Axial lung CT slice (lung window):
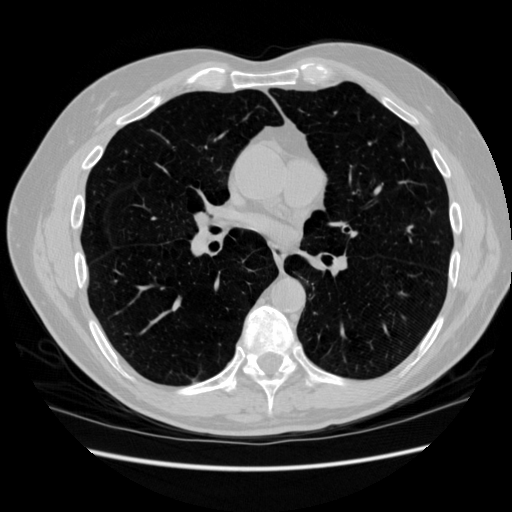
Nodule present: no